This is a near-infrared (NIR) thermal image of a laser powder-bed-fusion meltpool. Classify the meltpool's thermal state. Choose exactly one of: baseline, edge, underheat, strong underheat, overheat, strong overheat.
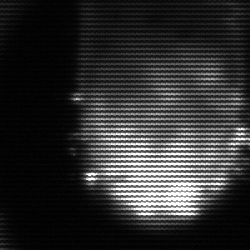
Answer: baseline